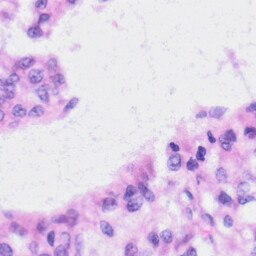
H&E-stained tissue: Liver